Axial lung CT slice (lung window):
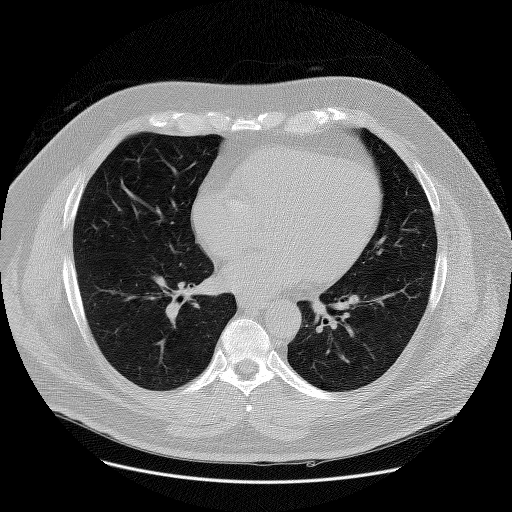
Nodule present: no